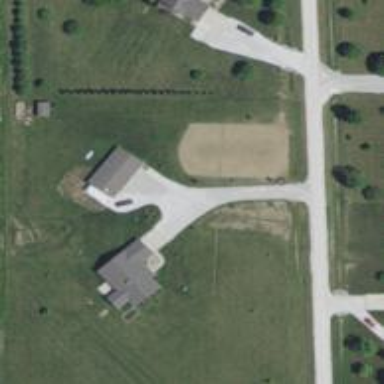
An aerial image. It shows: Driveway.